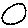
Label: circle